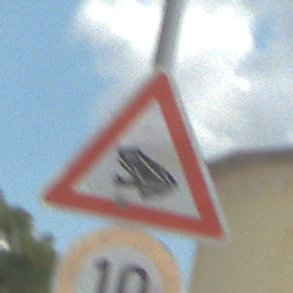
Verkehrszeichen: AmphibienwanderungRechts
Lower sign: Geschwindigkeit10
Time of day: Midday
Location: Outdoor (Suburban)
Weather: PartlyCloudy
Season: NotSpecified
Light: Natural